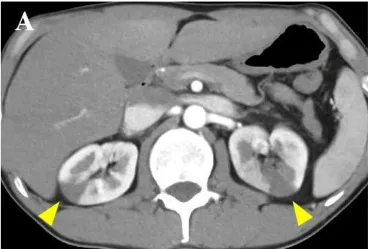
Contrast-enhanced computed tomography and pulmonary CT angiography. (A) Abdominal contrast-enhanced computed tomography (CT) revealed bilateral renal infarctions (yellow arrowhead).
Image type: radiology (ct)